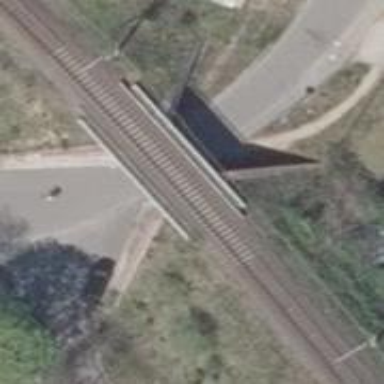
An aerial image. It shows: Bridge over railway with electrified contact lines.